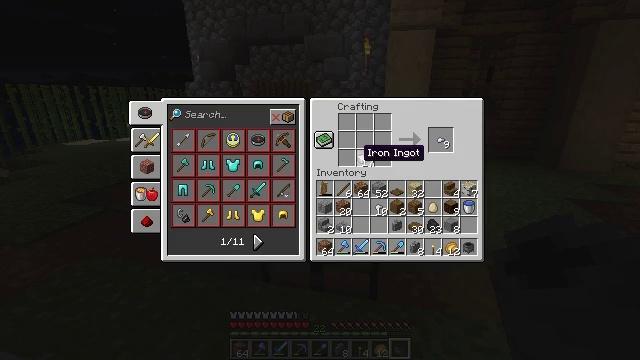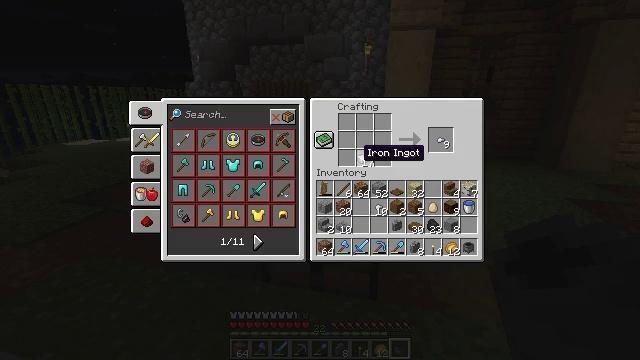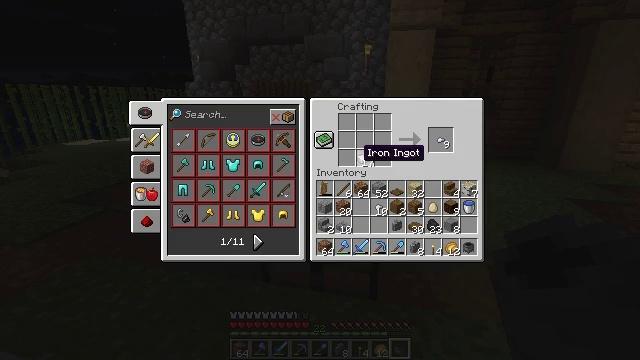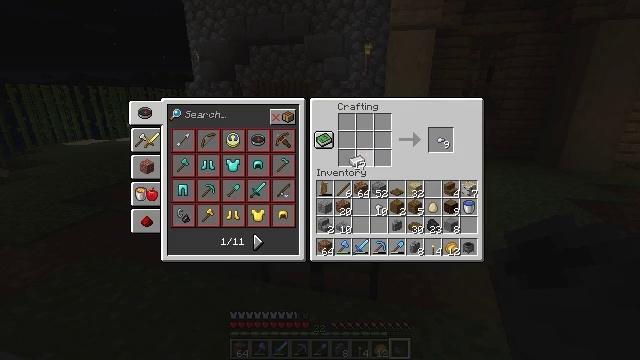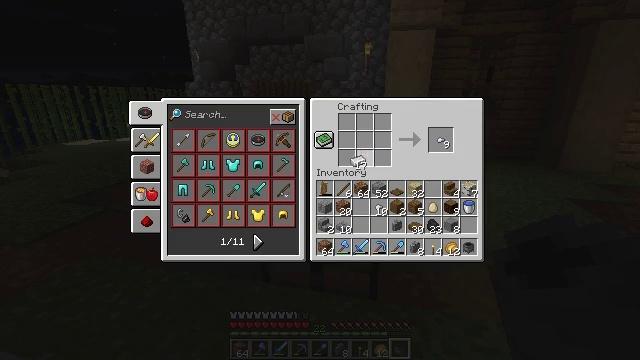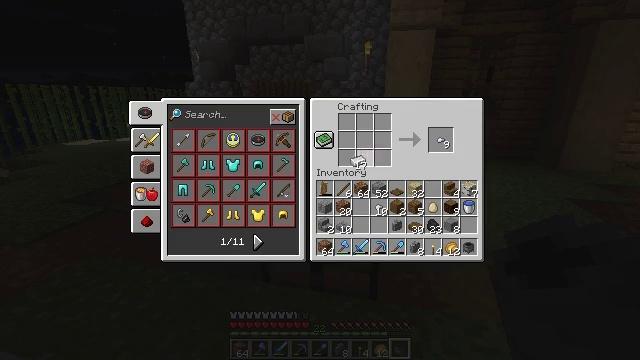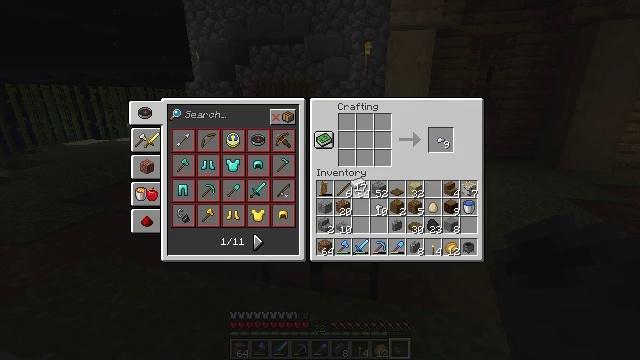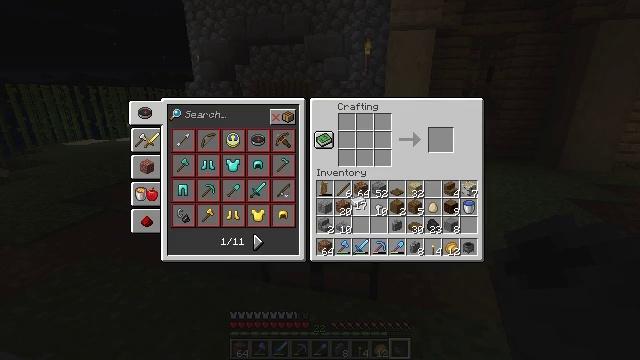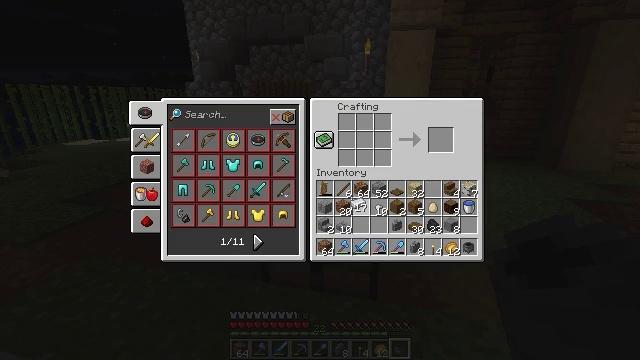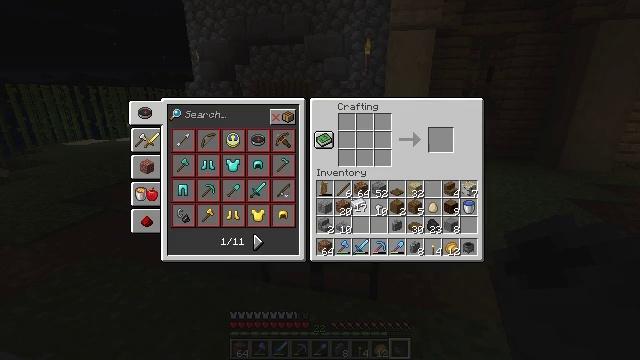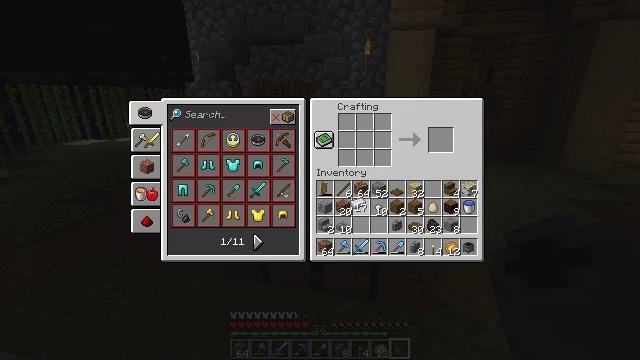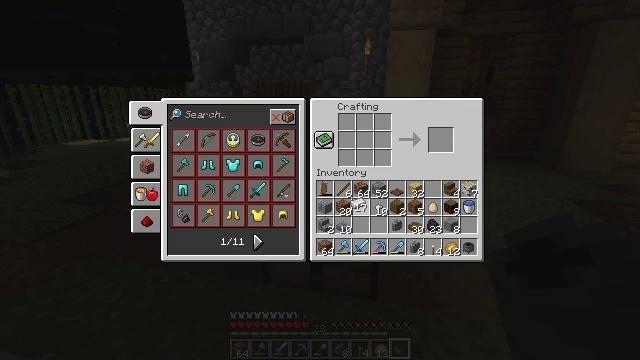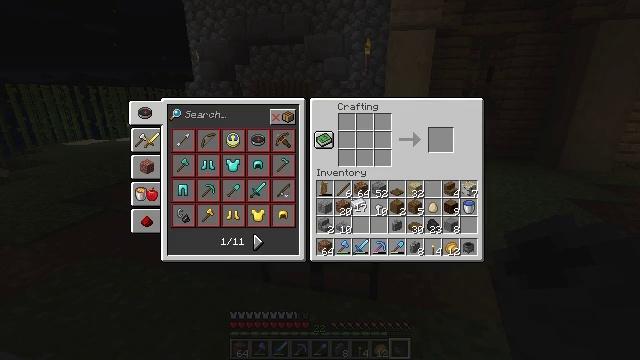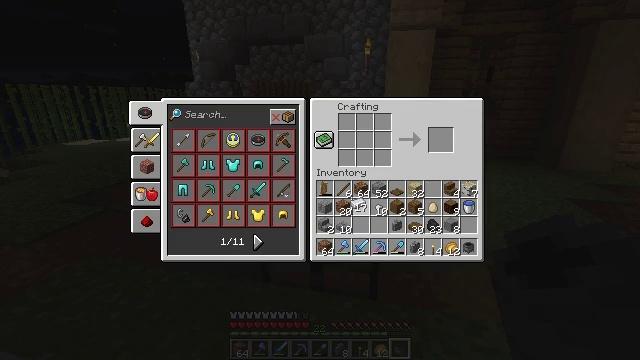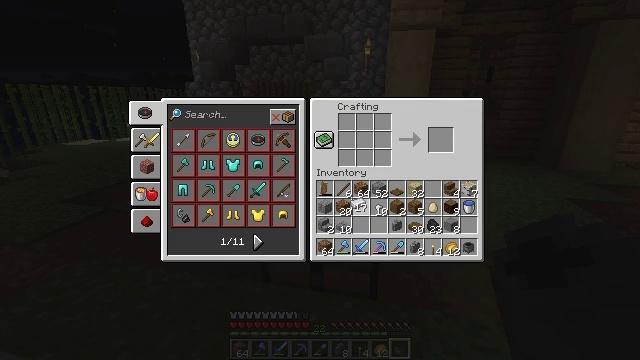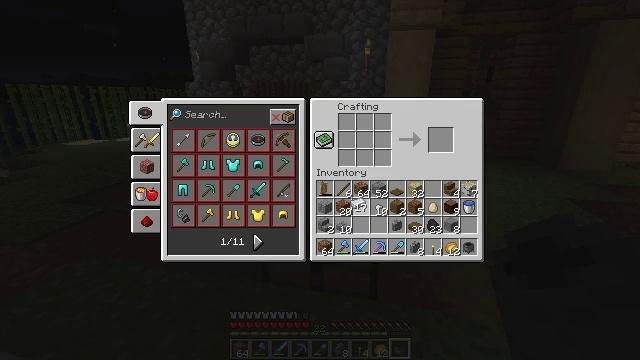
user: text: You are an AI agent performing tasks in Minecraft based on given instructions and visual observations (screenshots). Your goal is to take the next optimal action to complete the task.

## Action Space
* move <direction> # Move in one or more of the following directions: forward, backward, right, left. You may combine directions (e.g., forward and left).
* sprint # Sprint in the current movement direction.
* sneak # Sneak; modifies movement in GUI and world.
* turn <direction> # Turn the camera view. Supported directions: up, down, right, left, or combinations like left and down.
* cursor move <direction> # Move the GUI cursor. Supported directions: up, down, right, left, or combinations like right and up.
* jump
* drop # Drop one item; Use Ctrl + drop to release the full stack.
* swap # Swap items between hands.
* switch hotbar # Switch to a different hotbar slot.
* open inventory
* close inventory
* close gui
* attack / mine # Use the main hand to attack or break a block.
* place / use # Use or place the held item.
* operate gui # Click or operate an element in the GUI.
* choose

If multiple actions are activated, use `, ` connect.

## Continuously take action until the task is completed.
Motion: motion action
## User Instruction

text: Use iron nuggets and an iron ingot to craft a chain.
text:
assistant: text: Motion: no_op
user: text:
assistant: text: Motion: no_op
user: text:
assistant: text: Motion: operate gui
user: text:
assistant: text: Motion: operate gui
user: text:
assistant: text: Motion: operate gui
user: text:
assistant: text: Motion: cursor move down
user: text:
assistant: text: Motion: cursor move down
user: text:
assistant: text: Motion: no_op
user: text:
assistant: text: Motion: no_op
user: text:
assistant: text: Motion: no_op
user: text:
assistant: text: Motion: no_op
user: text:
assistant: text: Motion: no_op
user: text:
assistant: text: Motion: operate gui
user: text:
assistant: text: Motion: operate gui
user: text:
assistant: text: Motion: operate gui
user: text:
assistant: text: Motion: no_op
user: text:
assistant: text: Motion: no_op
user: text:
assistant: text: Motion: no_op
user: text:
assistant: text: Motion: no_op
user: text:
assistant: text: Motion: no_op
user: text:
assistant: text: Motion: no_op
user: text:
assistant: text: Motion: cursor move left
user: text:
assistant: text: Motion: cursor move left
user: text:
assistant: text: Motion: cursor move left and up
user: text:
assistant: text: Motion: cursor move left
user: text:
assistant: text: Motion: no_op
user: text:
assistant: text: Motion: no_op
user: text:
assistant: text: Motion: cursor move up
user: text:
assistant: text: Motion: cursor move left and up
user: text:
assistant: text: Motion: cursor move left and up